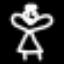
Label: angel